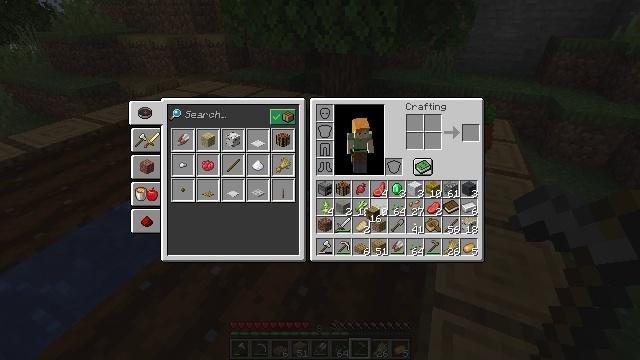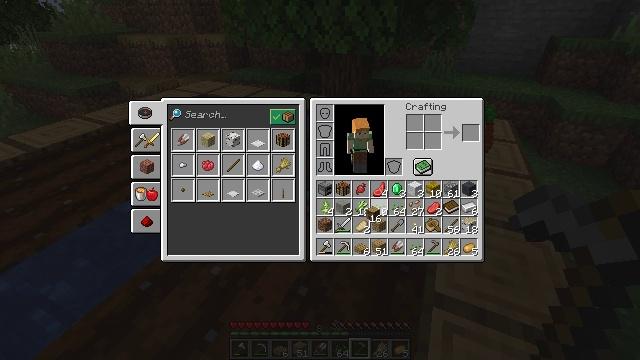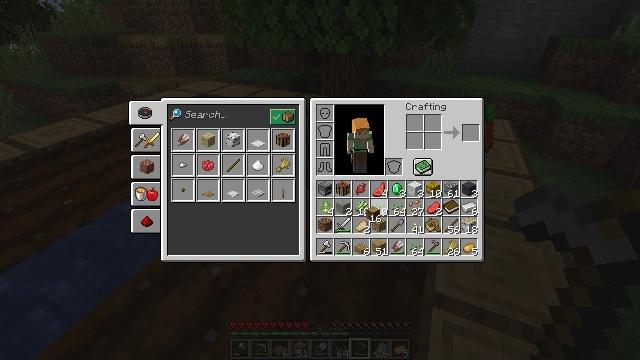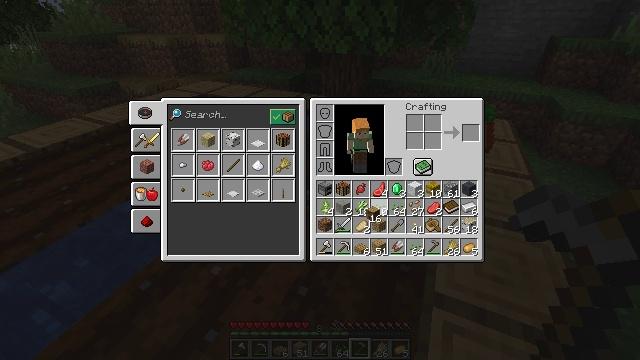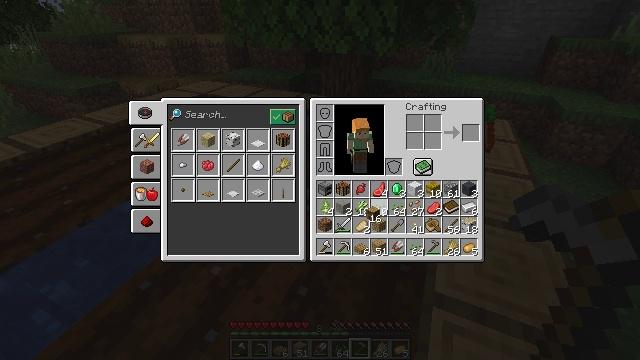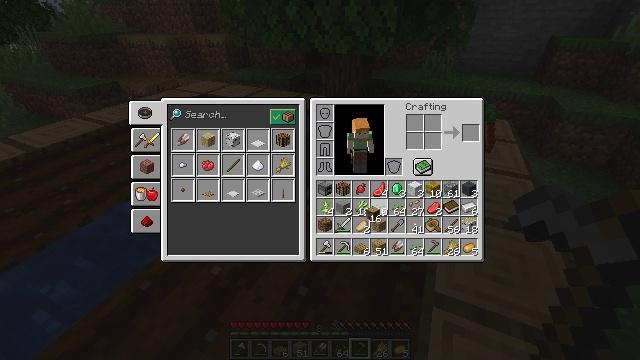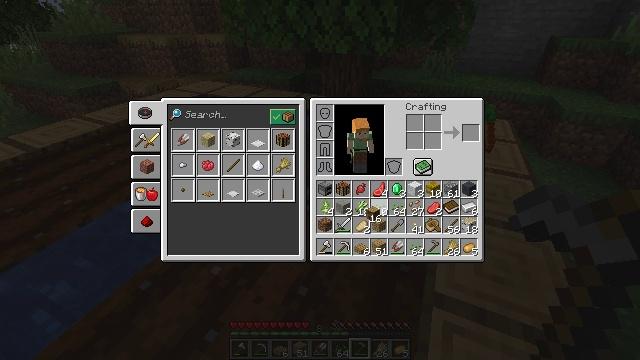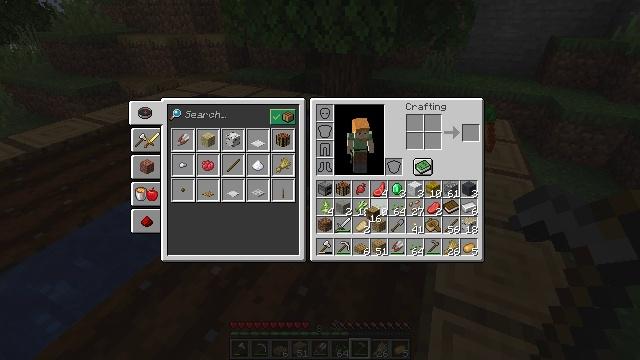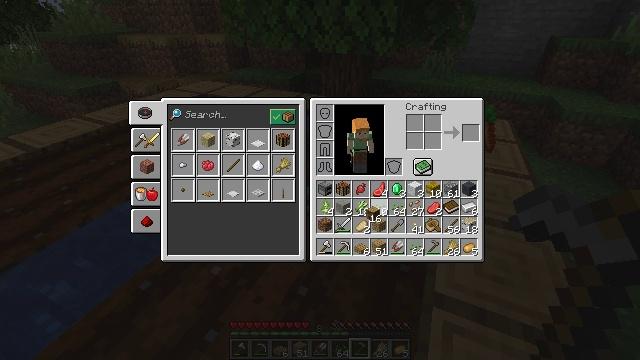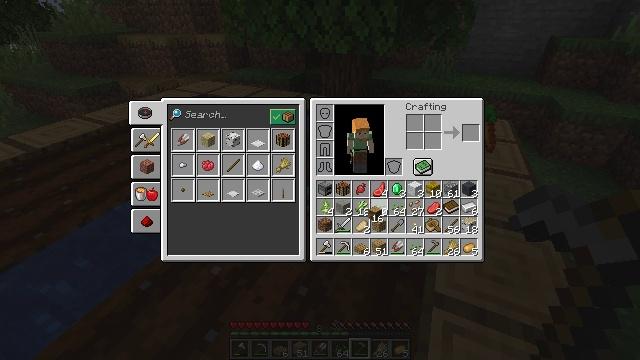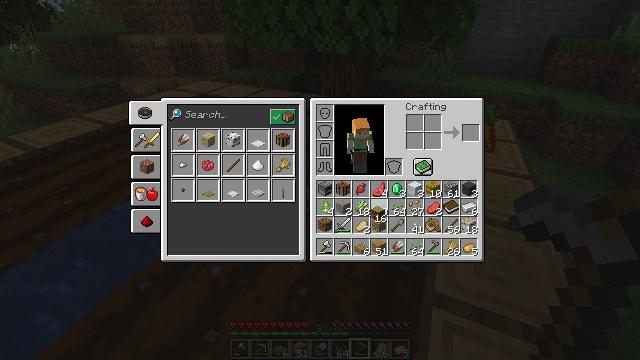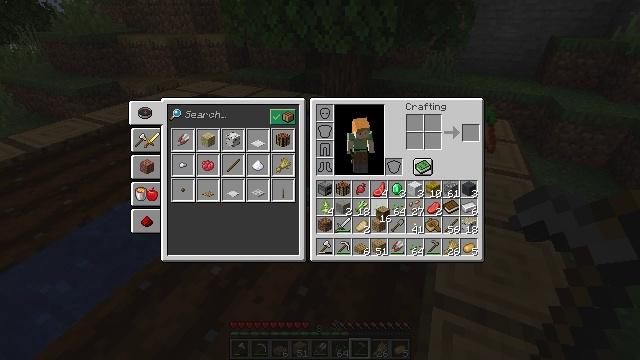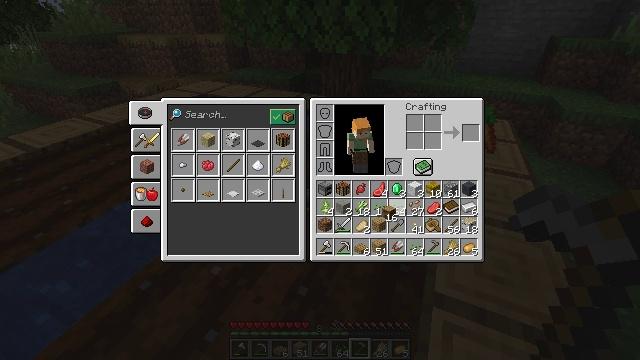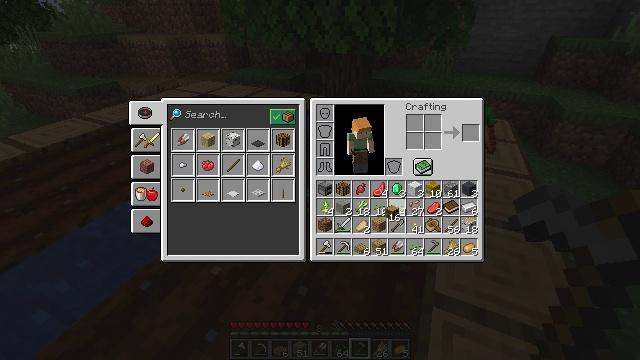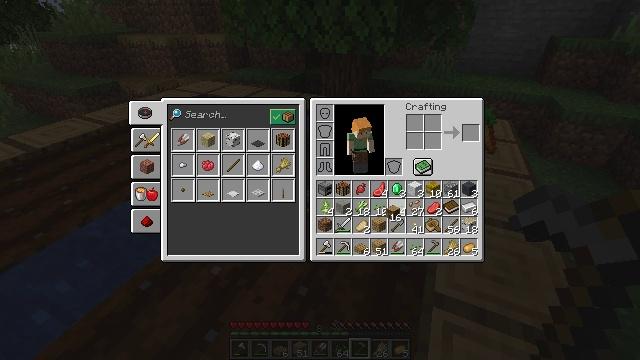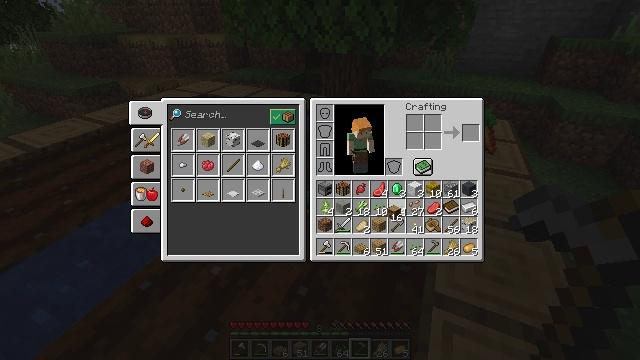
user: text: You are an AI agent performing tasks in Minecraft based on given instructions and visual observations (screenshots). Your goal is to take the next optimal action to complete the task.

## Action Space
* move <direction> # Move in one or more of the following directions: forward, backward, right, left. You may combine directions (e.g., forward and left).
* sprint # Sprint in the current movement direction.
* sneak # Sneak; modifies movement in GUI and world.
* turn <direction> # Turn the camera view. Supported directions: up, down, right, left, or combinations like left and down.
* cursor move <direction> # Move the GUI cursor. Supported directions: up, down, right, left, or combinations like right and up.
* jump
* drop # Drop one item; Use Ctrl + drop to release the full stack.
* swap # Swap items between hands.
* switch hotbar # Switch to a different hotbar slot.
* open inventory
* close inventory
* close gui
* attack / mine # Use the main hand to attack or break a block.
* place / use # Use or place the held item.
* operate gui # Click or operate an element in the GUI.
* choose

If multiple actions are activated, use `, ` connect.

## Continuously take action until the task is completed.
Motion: motion action
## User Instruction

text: Remove an oak log from the inventory.
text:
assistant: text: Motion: no_op
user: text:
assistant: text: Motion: no_op
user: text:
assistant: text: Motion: no_op
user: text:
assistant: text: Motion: no_op
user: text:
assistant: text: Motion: no_op
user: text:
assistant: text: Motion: no_op
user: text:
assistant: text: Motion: no_op
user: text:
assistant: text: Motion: no_op
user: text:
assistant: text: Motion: no_op
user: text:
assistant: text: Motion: no_op
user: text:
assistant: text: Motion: no_op
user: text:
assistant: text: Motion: no_op
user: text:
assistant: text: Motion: no_op
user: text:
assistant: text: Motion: no_op
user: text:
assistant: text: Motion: no_op
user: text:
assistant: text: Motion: no_op
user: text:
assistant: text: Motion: no_op
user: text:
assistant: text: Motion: no_op
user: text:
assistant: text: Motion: no_op
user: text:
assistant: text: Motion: no_op
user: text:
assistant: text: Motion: no_op
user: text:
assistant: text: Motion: no_op
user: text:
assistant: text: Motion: cursor move left
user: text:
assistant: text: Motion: no_op
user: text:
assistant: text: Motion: cursor move left
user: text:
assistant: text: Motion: no_op
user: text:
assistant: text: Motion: no_op
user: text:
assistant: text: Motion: no_op
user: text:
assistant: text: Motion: no_op
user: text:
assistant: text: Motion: no_op